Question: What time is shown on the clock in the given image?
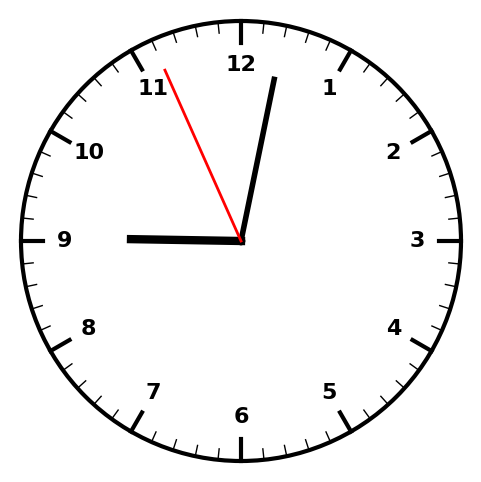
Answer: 09:01:56